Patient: sex M, age 60
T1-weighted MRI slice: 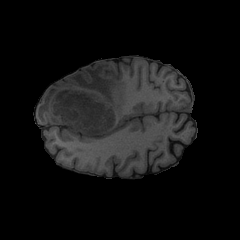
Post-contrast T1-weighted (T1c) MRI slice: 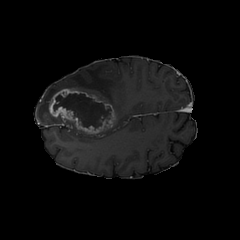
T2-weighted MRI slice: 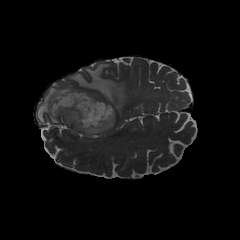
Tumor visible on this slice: yes
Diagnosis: Glioblastoma, IDH-wildtype
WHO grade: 4